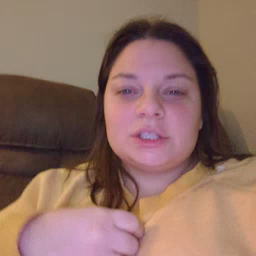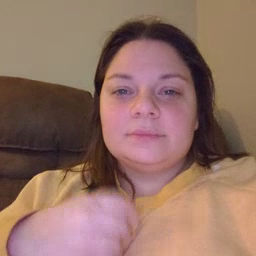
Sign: now